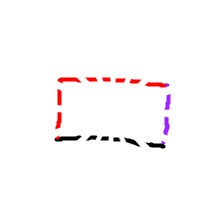
Shape: rectangle